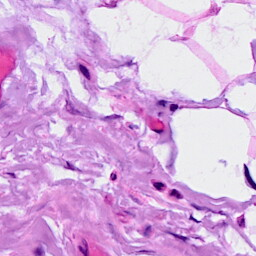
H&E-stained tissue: Breast